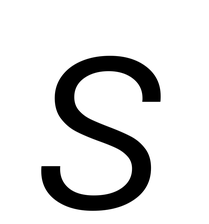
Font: Poppins-LightItalic